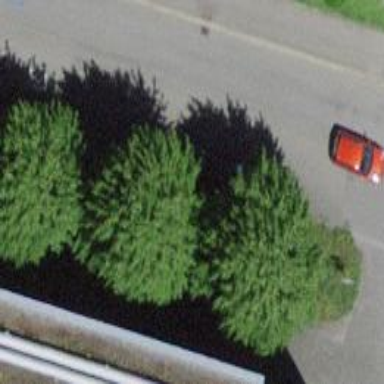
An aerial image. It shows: Avenue lined with trees.